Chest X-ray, PA view. Patient: 19 years old, sex F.
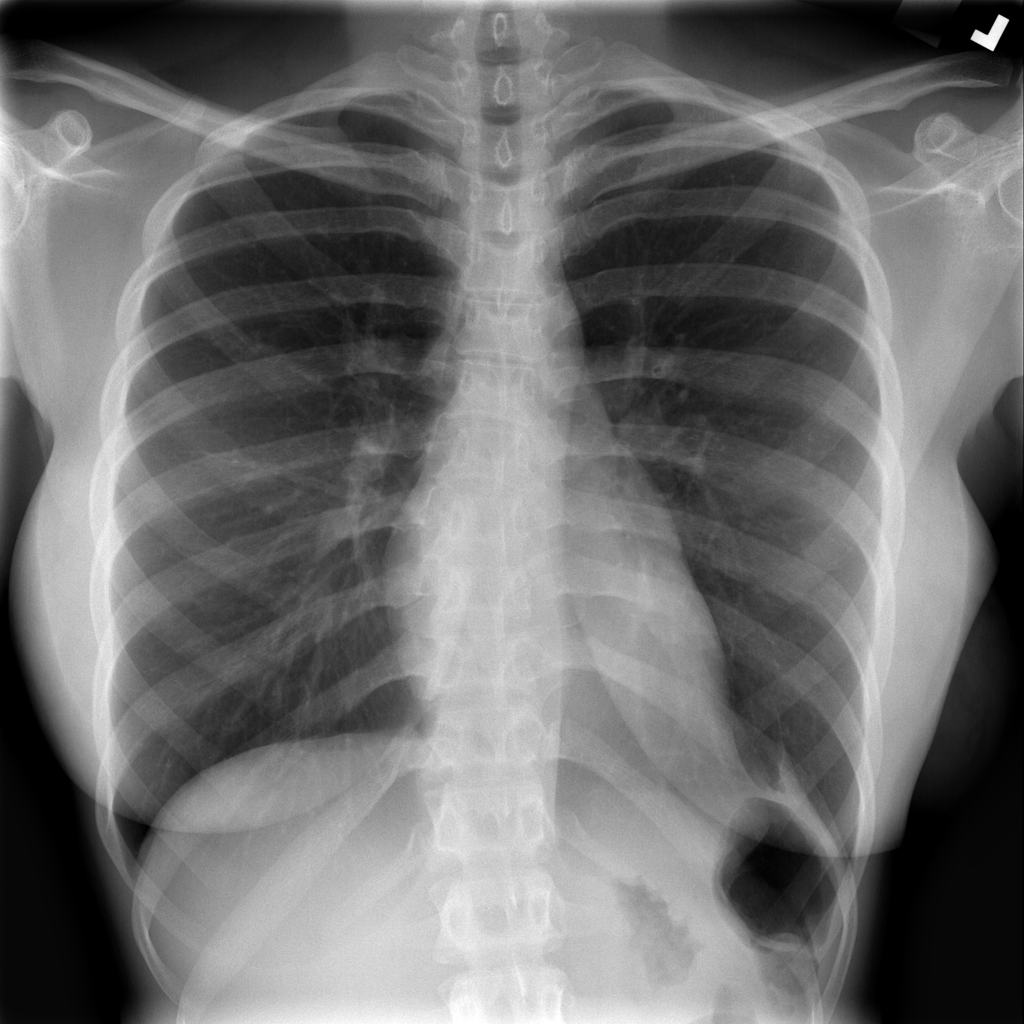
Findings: No Finding